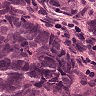
Metastatic tissue present: yes